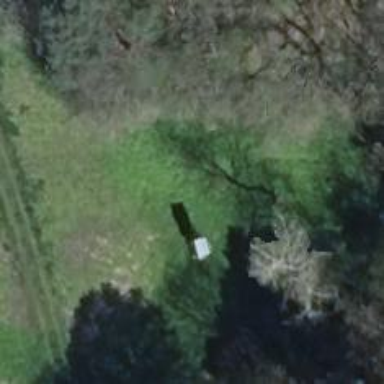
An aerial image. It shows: Hunting stand.